Question: I have a Collection 'App.listingList' where subsequent 'fetch()' are called with 'add:true'.
'''
App.listingList.fetch({
data: {some:data},
processData: true,
add: true
});
'''
How can the newly added models have their views rendered, without re-rendering the views of the existing models. This means I cannot do:
'''
this.collection.each( function(listing, index) {
new ListingMarkerView({ model:listing }).render();
}, this);
'''
Rendering the View on the collection's 'add' event, I cannot figure out a way to access the new models to render
'''
ListingListView = Backbone.View.extend({
initialize: function() {
this.collection.bind('add', this.renderNew, this);
},
render: function() {
console.log('render ListingListView');
this.collection.each( function(listing, index) {
new ListingMarkerView({ model:listing }).render();
}, this);
return this;
},
renderNew: function() {
// How do I grab the new models?
new ListingMarkerView({ model:listing }).render(); // wont work
return this;
}
});
'''
I tried having a second Collection to do the subsequent 'fetch' on, and compare the models of both collections using underscore.js's '_.without()', but the array returned still contains the elements found in the 2nd array passed as the parameter. Using '_difference()' also returned the same array passed as the first array.
'''
App.listingListNew.fetch({
data: {some:data},
processData: true,
success: function() {
console.log(App.listingListNew.models);
console.log(App.listingList.models);
console.log(_.without(App.listingListNew.models, App.listingList.models));
console.log(_.difference(App.listingListNew.models, App.listingList.models));
}
});
'''
'console.log'
Since I passed in 2 identical arrays into '_.difference()' and '_.without()', the output should be '[]'. But it isnt :/ Maybe because 'cid' is different, so every one of them are treated as unique?

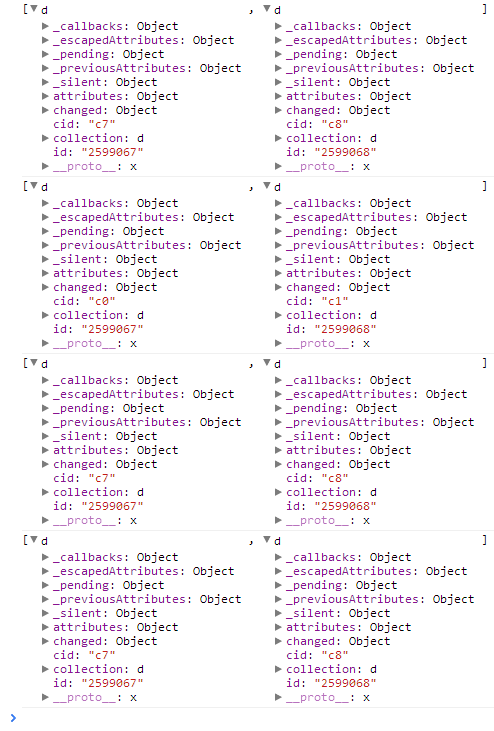
Answer: When you do a 'collection.bind('add', this.renderNew, this);' it automatically passes the added model to your method as an argument.
Include the argument in your method and you should have access to the new model.
'''
renderNew: function(newModel) {
new ListingMarkerView({ model:newModel }).render();
return this;
}
'''